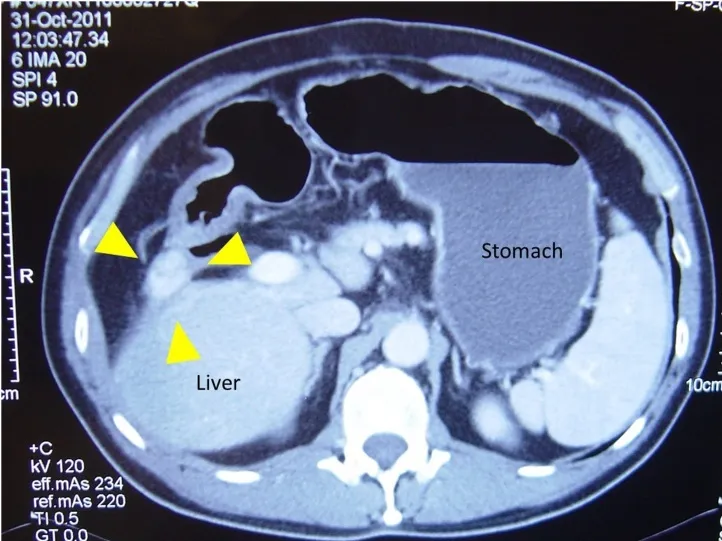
Computed tomography showing the tumour (arrow) invade to duodenum.
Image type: radiology (ct)